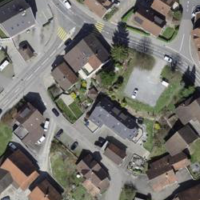
EUNIS habitat code: 54
Species observed at this site:
Passer domesticus